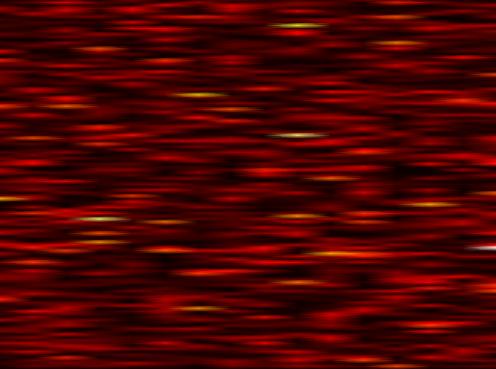
Label: UFMC